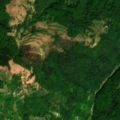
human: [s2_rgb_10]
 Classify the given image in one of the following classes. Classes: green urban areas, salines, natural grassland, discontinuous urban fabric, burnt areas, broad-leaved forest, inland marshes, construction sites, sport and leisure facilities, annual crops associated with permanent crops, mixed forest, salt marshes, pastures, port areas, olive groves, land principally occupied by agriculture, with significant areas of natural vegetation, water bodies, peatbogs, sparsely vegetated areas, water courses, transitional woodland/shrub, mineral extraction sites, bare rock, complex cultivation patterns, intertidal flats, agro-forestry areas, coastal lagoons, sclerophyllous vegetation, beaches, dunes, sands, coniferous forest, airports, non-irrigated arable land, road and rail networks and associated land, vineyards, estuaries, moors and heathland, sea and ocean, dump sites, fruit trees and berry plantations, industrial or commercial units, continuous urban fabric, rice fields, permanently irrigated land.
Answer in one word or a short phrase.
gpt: pastures, land principally occupied by agriculture, with significant areas of natural vegetation, broad-leaved forest, transitional woodland/shrub